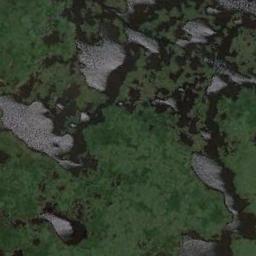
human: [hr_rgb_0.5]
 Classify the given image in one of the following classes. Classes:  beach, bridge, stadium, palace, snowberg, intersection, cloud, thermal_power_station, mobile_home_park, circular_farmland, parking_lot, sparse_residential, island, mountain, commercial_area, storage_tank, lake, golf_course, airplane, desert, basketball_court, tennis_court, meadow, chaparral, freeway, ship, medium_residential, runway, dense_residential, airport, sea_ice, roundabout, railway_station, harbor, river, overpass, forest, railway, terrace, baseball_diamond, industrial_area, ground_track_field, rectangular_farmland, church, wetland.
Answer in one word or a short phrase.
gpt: wetland